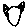
Label: cat